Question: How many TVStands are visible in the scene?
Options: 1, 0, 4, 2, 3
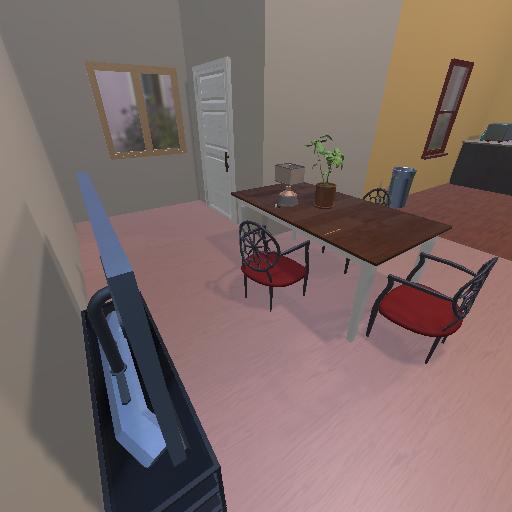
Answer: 1